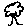
Label: tree